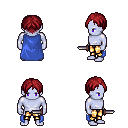
a pixel art fantasy rpg character, male body template, dark elf, purple skin, blue cape, gold greaves, brunette parted hairstyle, dagger, four views (front, back, left, right), 2x2 character sprite sheet, small pixel art, hard edges, no anti-aliasing